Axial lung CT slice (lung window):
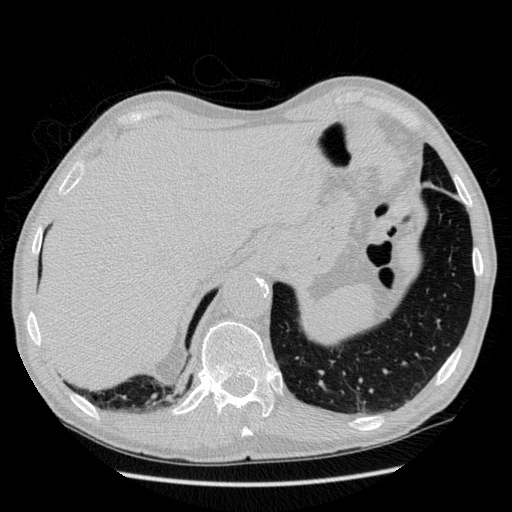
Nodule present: no